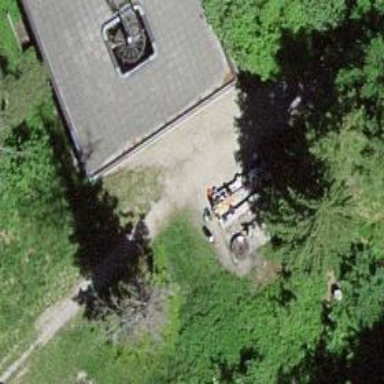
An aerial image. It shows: Picnic table located in leisure land area.